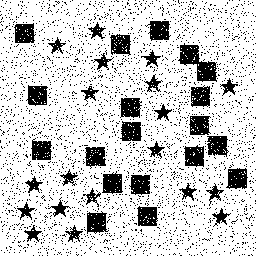
Squares: 19
Triangles: 0
Stars: 19
Total shapes: 38